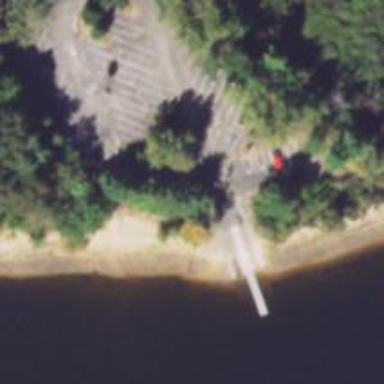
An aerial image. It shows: Slipway on leisure land.